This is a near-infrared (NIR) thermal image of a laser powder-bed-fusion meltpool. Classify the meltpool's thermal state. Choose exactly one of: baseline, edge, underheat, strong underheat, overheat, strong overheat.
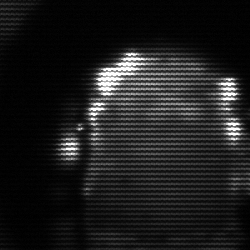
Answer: baseline